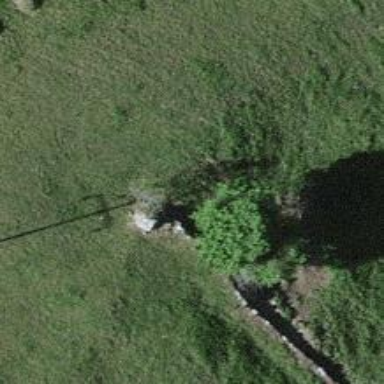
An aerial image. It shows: Dry stone wall barrier.